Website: crate-barrel
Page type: billing-address
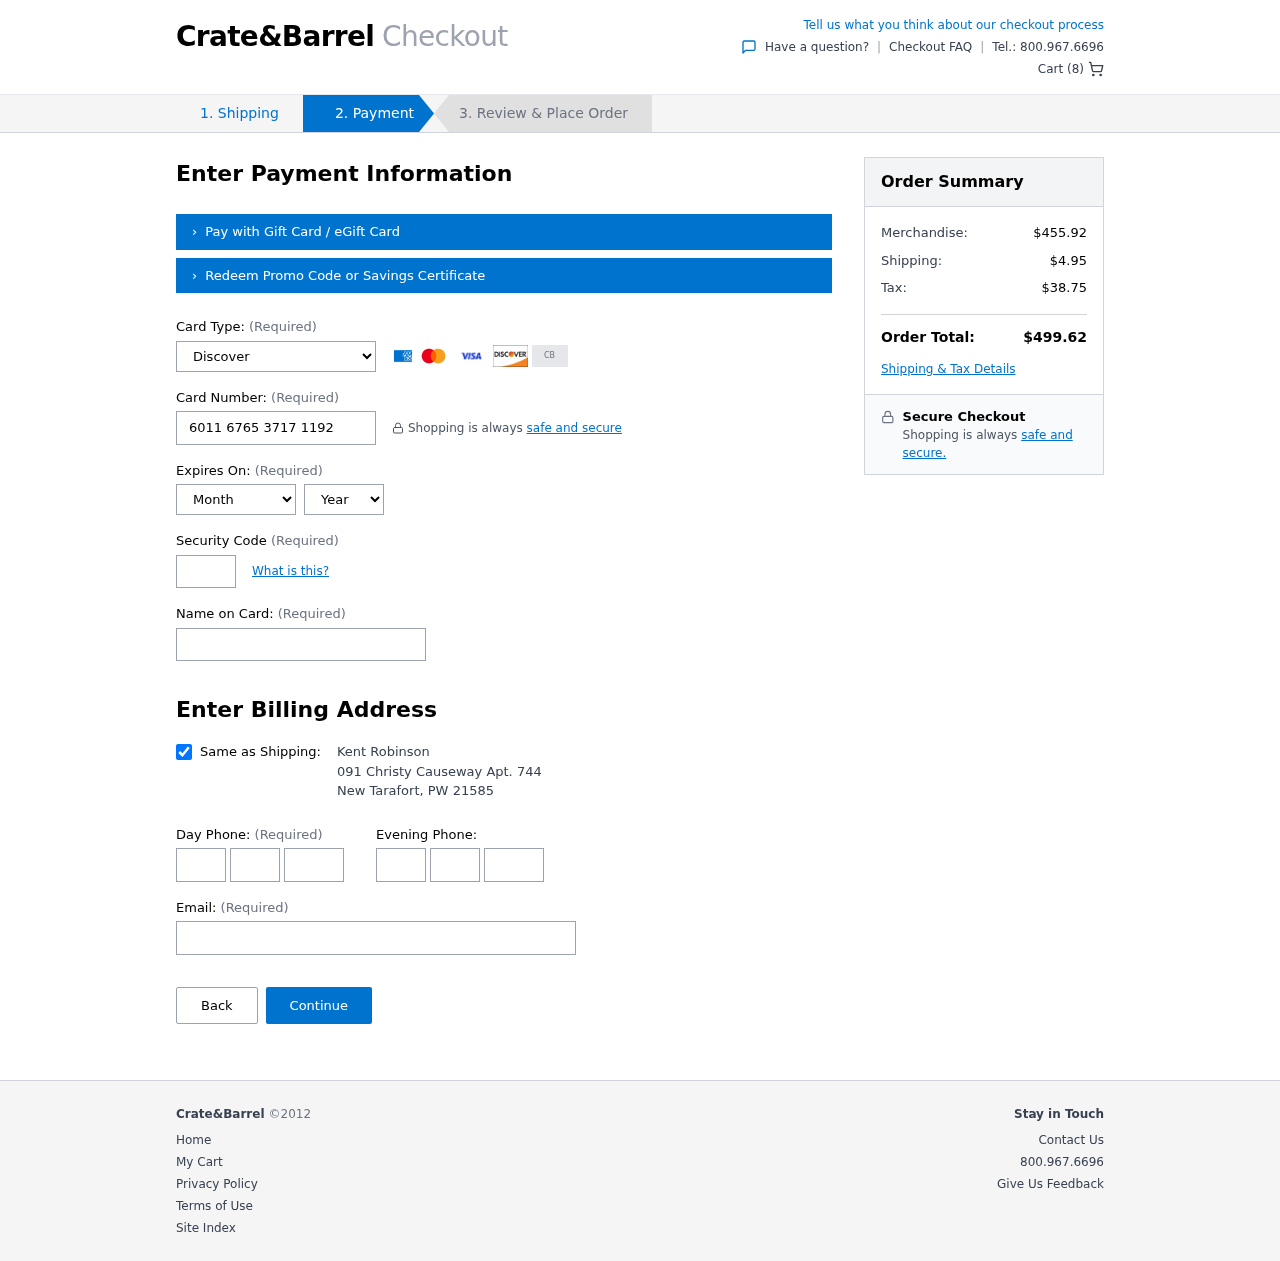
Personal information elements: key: PII_CARD_CVV
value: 621
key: PII_CARD_EXPIRY_MONTH
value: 12
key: PII_CARD_EXPIRY_YEAR
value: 29
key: PII_CARD_NUMBER
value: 6011 6765 3717 1192
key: PII_CARD_TYPE
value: Discover
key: PII_CITY
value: New Tarafort
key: PII_EMAIL
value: krobinson@gmail.com
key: PII_FULLNAME
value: Kent Robinson
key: PII_PHONE_AREA
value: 717
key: PII_PHONE_PREFIX
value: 673
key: PII_PHONE_SUFFIX
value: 3952
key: PII_POSTCODE
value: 21585
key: PII_STATE_ABBR
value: PW
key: PII_STREET
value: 091 Christy Causeway Apt. 744
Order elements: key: ORDER_NUM_ITEMS
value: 8
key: ORDER_SUBTOTAL
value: $455.92
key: ORDER_SHIPPING_COST
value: $4.95
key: ORDER_TAX
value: $38.75
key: ORDER_TOTAL
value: $499.62